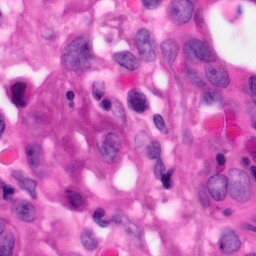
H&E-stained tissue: Pancreatic